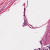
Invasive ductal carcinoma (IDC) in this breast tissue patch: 0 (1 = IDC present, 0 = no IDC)